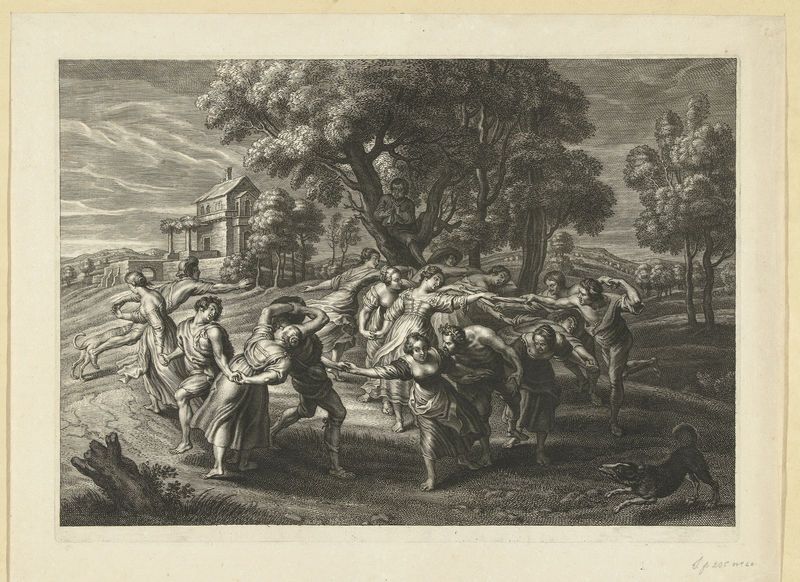
Titel: Landschap met mannen en vrouwen die dansen
Künstler: Schelte Adamsz. Bolswert
Standort: Amsterdam
Institution: Rijksmuseum
Schlagwörter: baum, gruppe, frauen, landschaft, haus, hund, tanz, tanzen, kreis, celebration, hands, men, people, women, black, dress, dresses, painting, print, flöte, clouds, sky, tree, building, house, landscape, peasant, trees, grass, reigen, dog, dogs, sketch, flötenspieler, happy, outside, party, stump, music, circle, mill, dutch, flute, erotic, dance, dancing, flemish, fun, partner, joy, dutc, fanciful